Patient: sex M, age 28
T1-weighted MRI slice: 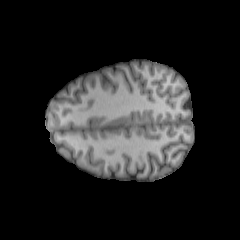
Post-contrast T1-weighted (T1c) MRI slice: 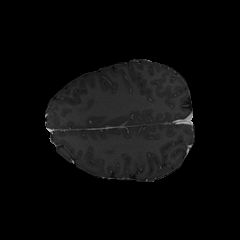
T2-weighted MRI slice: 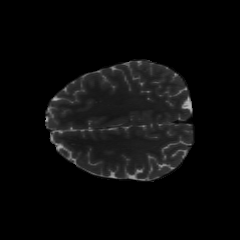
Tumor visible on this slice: no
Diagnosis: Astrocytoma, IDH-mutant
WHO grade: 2